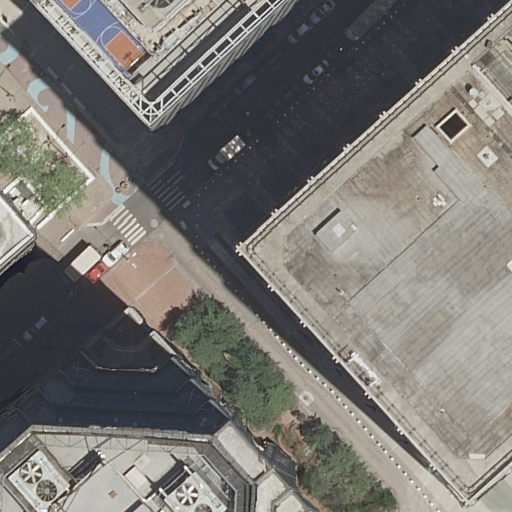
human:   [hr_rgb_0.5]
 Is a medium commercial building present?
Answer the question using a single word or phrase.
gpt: no

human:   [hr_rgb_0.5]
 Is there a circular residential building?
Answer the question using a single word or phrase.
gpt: no

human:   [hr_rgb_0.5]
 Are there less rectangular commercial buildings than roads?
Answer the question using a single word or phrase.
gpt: yes

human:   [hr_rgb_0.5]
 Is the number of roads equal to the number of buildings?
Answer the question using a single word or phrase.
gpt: no

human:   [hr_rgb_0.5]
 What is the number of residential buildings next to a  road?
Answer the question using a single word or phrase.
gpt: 4

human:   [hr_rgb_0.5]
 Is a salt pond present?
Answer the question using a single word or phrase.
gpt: no

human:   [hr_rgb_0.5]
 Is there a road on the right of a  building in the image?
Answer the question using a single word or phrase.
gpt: yes

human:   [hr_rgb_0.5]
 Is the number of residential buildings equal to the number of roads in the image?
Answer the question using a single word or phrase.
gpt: no

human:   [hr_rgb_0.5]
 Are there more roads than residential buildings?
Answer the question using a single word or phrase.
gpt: no

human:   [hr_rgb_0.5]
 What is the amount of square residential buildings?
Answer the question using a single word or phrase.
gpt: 0

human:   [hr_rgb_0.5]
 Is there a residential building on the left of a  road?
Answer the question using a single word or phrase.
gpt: yes

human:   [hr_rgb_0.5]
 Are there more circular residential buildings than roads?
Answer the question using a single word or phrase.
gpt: no

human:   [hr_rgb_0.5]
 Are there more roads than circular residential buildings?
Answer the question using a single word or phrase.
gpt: yes

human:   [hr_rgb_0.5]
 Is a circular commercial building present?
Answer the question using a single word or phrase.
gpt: no

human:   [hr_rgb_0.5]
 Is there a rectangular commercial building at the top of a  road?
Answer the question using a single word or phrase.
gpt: no

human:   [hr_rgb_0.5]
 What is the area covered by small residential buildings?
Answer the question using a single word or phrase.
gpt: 0m2

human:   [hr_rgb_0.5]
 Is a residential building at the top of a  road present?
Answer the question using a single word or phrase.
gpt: yes

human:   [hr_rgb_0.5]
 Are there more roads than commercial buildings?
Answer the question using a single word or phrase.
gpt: yes

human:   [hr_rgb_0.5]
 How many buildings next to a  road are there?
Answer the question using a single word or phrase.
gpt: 4

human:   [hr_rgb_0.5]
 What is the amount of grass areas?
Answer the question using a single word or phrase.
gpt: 0

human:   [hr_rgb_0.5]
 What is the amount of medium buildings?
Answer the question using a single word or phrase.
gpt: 1

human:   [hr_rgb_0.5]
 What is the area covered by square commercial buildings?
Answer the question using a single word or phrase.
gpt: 0m2

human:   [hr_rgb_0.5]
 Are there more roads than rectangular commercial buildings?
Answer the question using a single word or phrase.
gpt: yes

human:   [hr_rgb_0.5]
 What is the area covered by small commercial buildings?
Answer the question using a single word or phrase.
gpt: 0m2

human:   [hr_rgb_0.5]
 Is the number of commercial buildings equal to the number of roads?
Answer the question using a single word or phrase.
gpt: no

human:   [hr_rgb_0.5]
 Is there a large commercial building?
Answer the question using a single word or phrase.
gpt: no

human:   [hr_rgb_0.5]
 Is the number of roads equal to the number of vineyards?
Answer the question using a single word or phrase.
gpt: no

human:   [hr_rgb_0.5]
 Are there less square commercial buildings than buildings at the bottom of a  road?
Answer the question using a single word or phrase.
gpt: yes

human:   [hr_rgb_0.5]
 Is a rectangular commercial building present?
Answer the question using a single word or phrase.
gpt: no

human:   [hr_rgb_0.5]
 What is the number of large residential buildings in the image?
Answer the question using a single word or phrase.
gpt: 3

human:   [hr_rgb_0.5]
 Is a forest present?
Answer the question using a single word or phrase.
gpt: no

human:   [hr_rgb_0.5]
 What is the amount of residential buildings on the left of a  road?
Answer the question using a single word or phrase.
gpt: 2

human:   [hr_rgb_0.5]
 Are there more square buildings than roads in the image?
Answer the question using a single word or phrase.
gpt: no

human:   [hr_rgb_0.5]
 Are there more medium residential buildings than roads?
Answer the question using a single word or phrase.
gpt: no

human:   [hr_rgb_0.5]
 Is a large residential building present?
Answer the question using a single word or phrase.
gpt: yes

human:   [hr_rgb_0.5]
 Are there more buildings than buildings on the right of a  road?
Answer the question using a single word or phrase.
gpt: yes